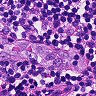
Metastatic tissue present: no